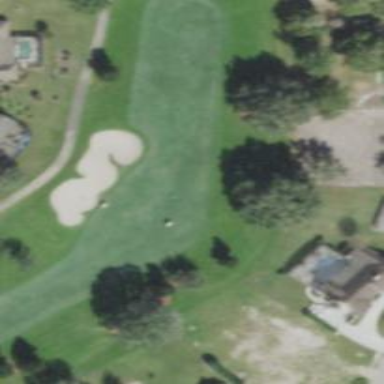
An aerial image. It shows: Golf hole.